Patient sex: M
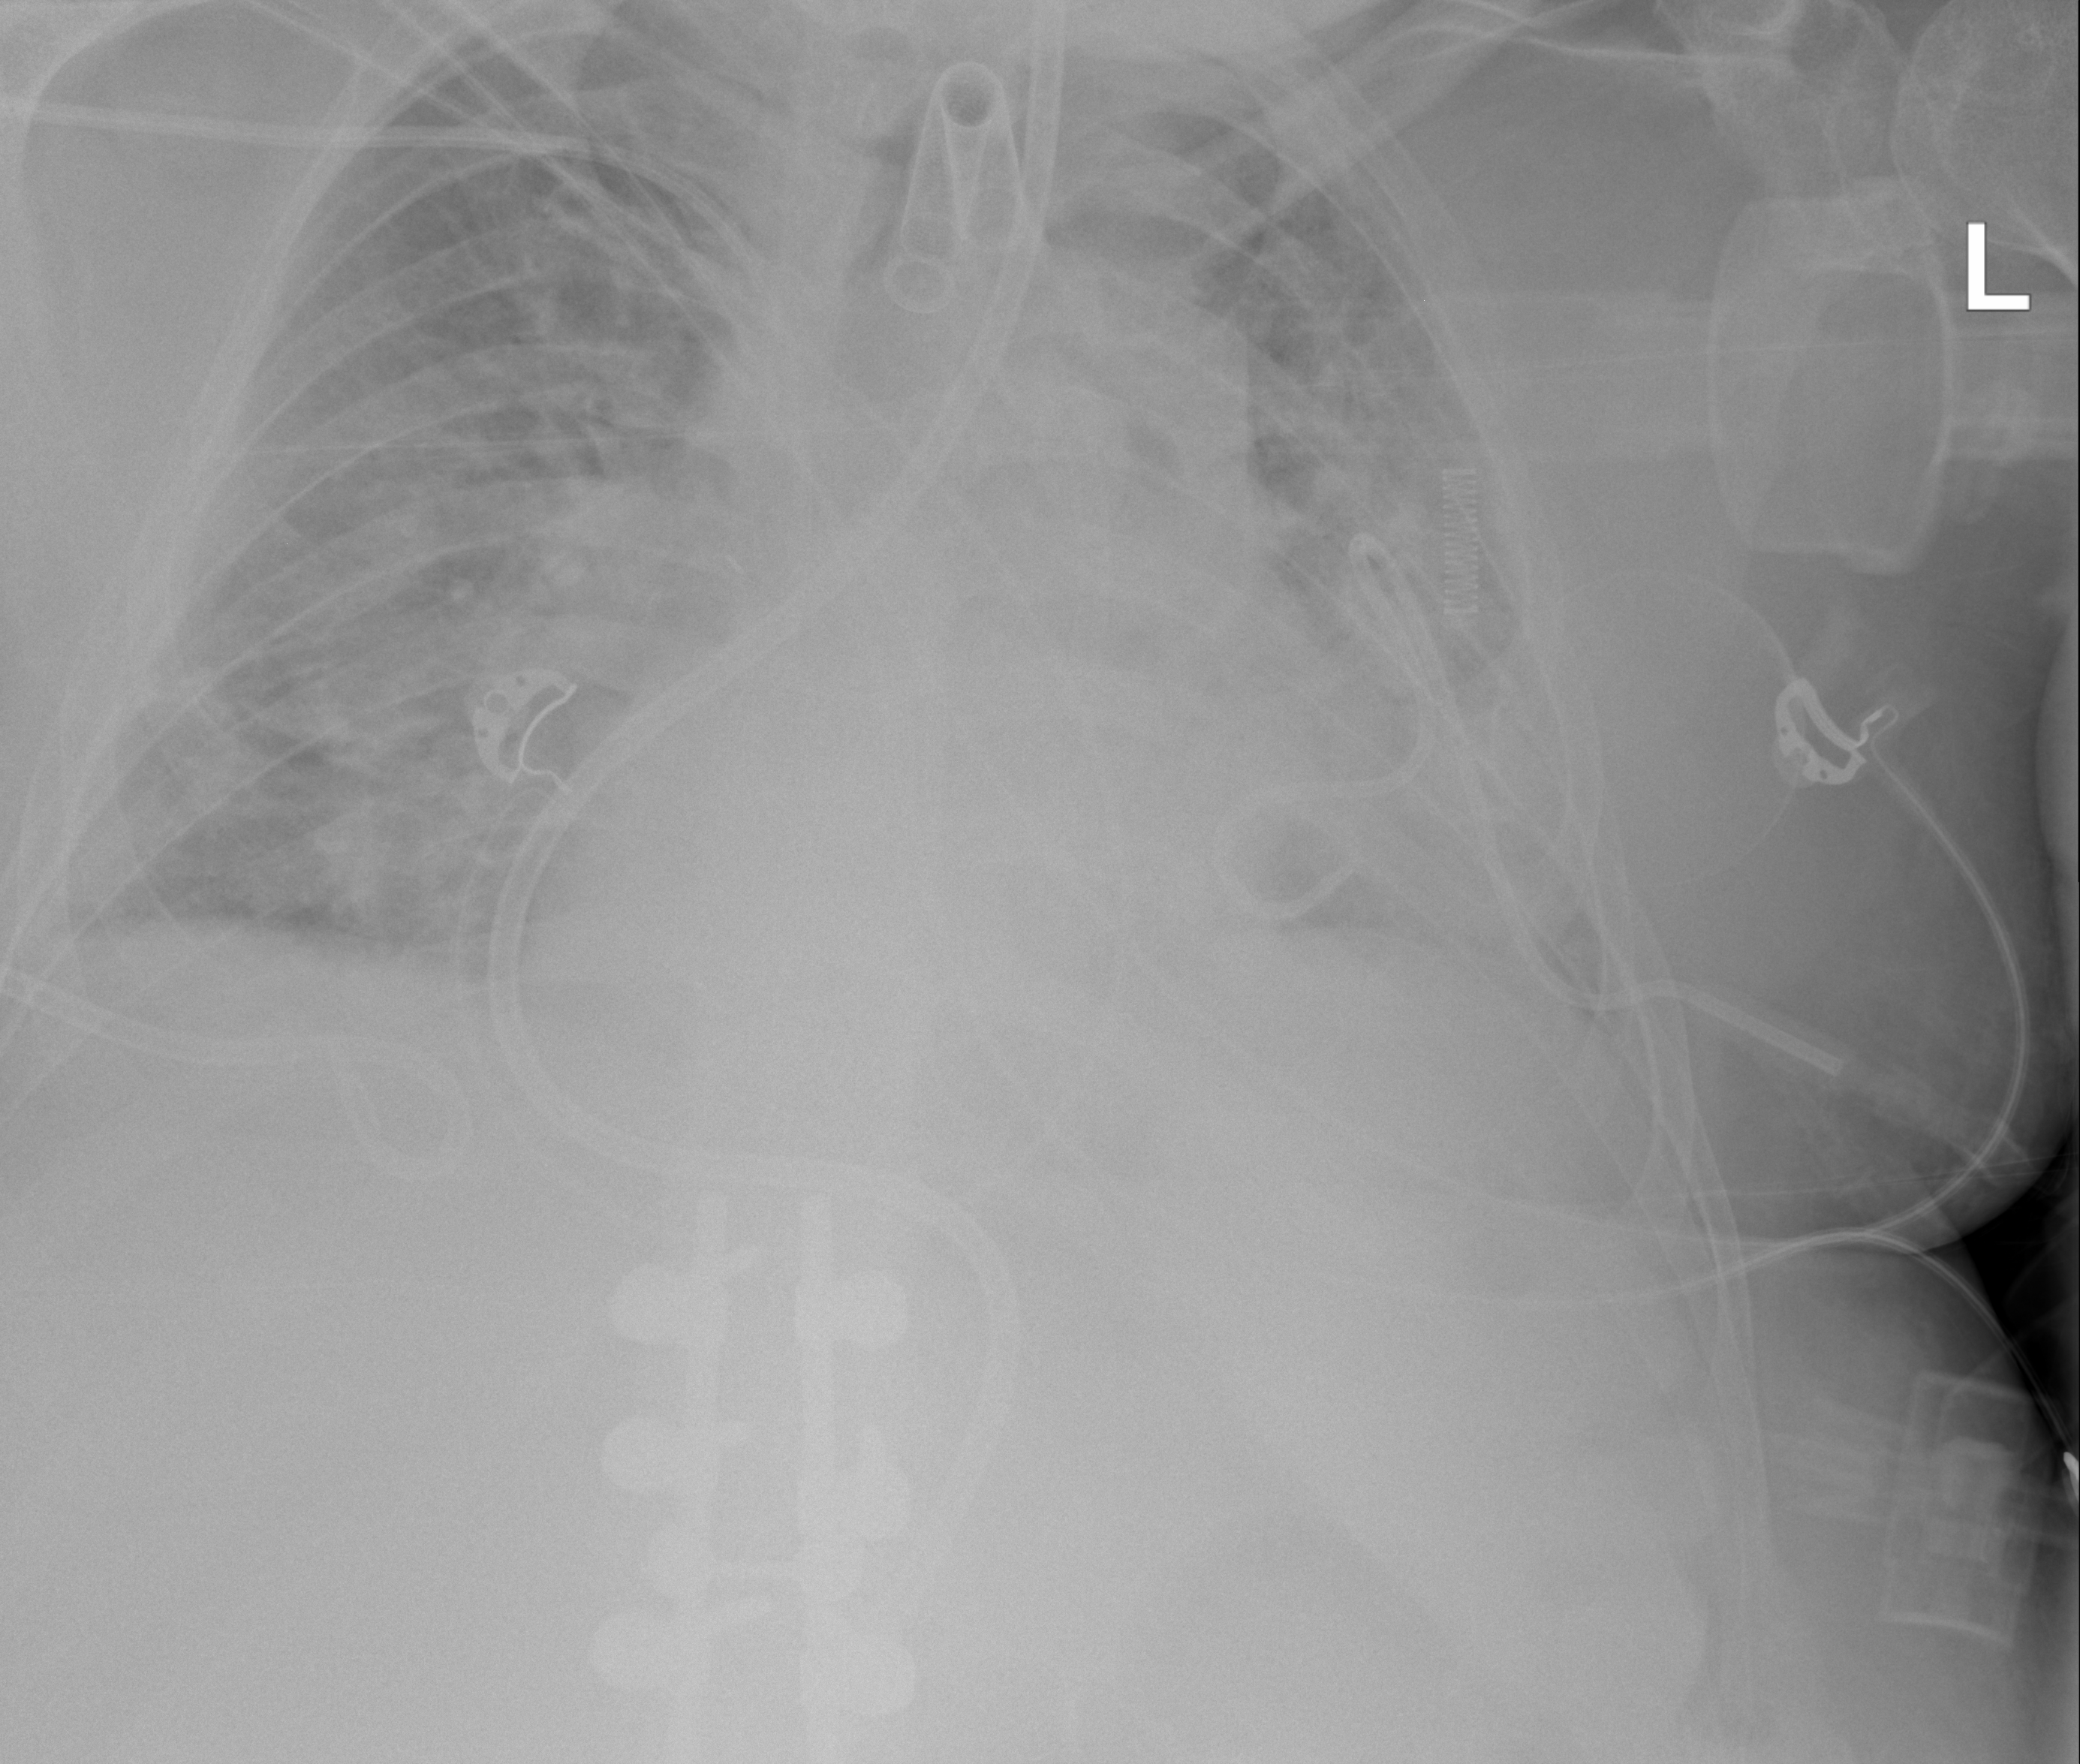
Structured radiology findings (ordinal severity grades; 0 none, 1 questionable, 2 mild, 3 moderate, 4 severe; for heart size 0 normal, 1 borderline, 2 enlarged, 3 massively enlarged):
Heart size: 3
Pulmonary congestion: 3
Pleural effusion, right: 0
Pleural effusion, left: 2
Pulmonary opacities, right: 2
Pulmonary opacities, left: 3
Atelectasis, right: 0
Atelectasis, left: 1